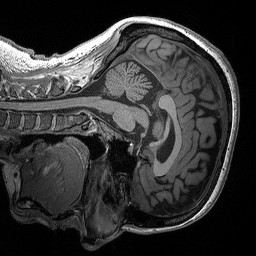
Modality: T1w
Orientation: sagittal
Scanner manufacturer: siemens
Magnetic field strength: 3 T
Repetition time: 2.3 s
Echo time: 0.00298 s